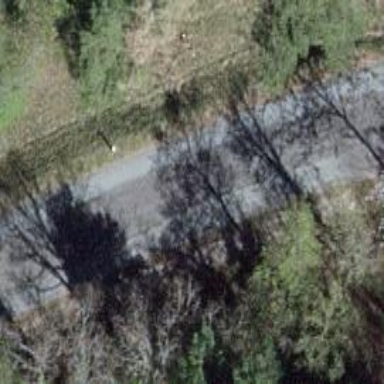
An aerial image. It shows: Tertiary road.